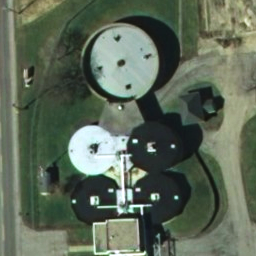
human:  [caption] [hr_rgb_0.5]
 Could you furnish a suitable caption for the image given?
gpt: There are some storage tanks of different size in the lawn .

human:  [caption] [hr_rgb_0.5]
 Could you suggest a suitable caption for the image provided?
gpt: Some storage tanks are in the lawn .

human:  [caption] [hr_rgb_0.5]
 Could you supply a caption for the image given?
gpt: There are some storage tanks of different colors in the lawn .

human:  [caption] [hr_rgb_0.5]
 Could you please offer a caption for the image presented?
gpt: Some storage tanks with different colors are in the lawn .

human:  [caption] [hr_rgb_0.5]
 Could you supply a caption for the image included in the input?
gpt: Some storage tanks are in the lawn .